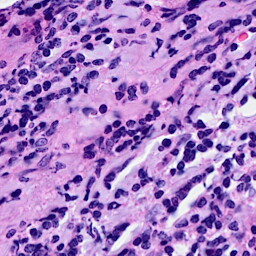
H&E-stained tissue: Breast